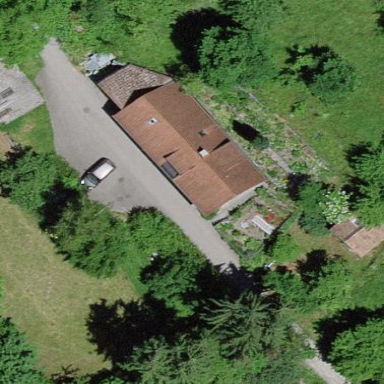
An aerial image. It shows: Farm building.